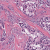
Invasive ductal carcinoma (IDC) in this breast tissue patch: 1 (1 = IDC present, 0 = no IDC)